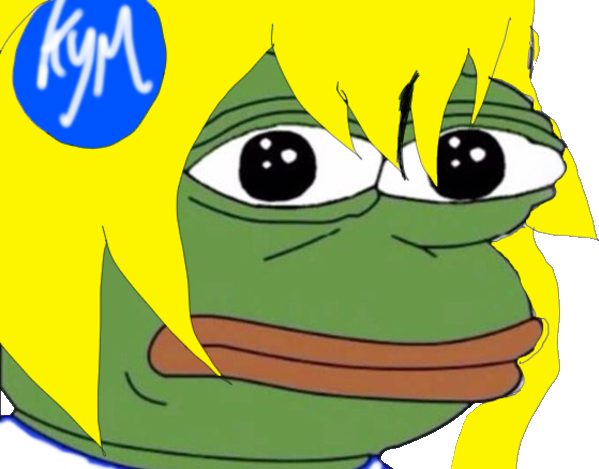
Label: 5_Pepe